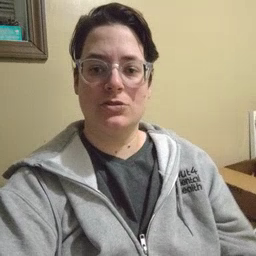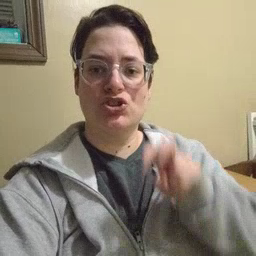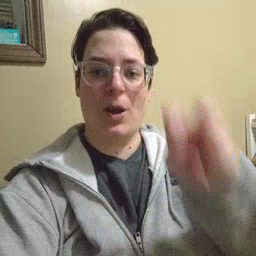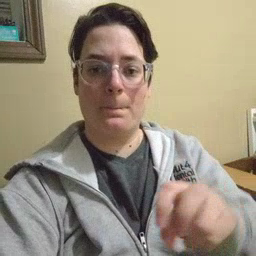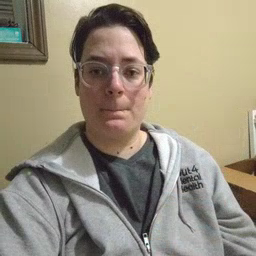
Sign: jump